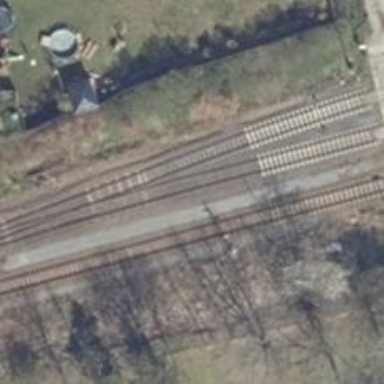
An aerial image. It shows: Wedge is used for the railway derail.